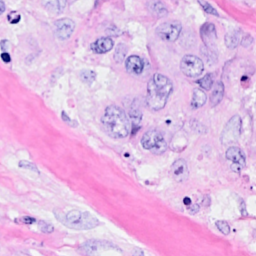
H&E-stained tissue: Breast